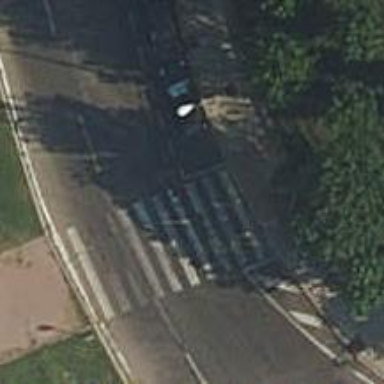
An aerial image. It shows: Marked crossing on the road.